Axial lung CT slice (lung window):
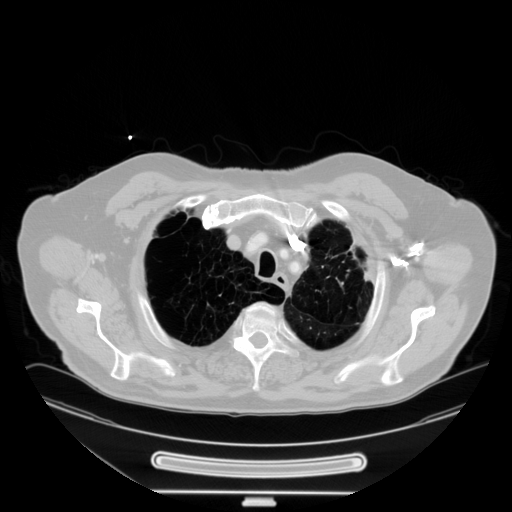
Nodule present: no